Question: I was wondering if it is posible to create a circle in CSS3, and then cut a bit of the top and bottom?
Like this:

Could be great if someone could help me out, with this :D
-
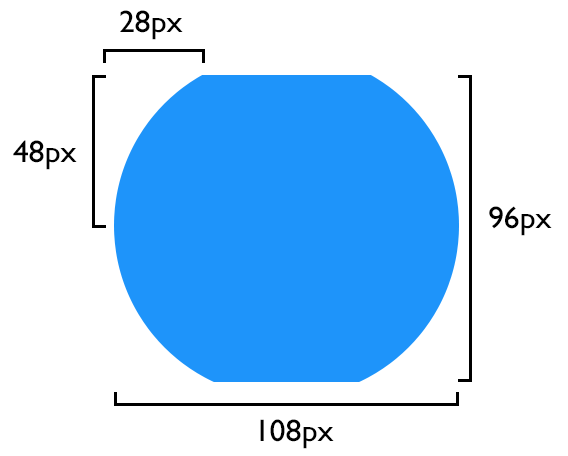
Answer: Ok, found a way. What you'll need to do is create a container div, and then have the circle inside it. Make the container smaller than the circle, and hide the overflow. Here's a JS fiddle:
<URL>
CSS:
'''
.circle {
position: relative;
top: -6px;
width: 108px;
height: 108px;
background: blue;
-moz-border-radius: 50px;
-webkit-border-radius: 50px;
border-radius: 50px;
}
.container{
height: 96px;
width: 108px;
overflow:hidden;
}
'''
HTML:
'''
<div class="container">
<div class="circle"></div>
</div>
'''
That should get you started, now fiddle with it to your needs!